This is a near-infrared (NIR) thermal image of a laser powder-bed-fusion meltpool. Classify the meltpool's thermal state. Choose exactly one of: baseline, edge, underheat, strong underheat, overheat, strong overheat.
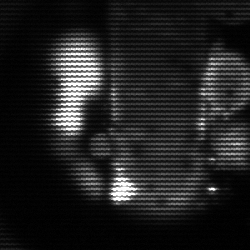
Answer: strong underheat